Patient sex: F
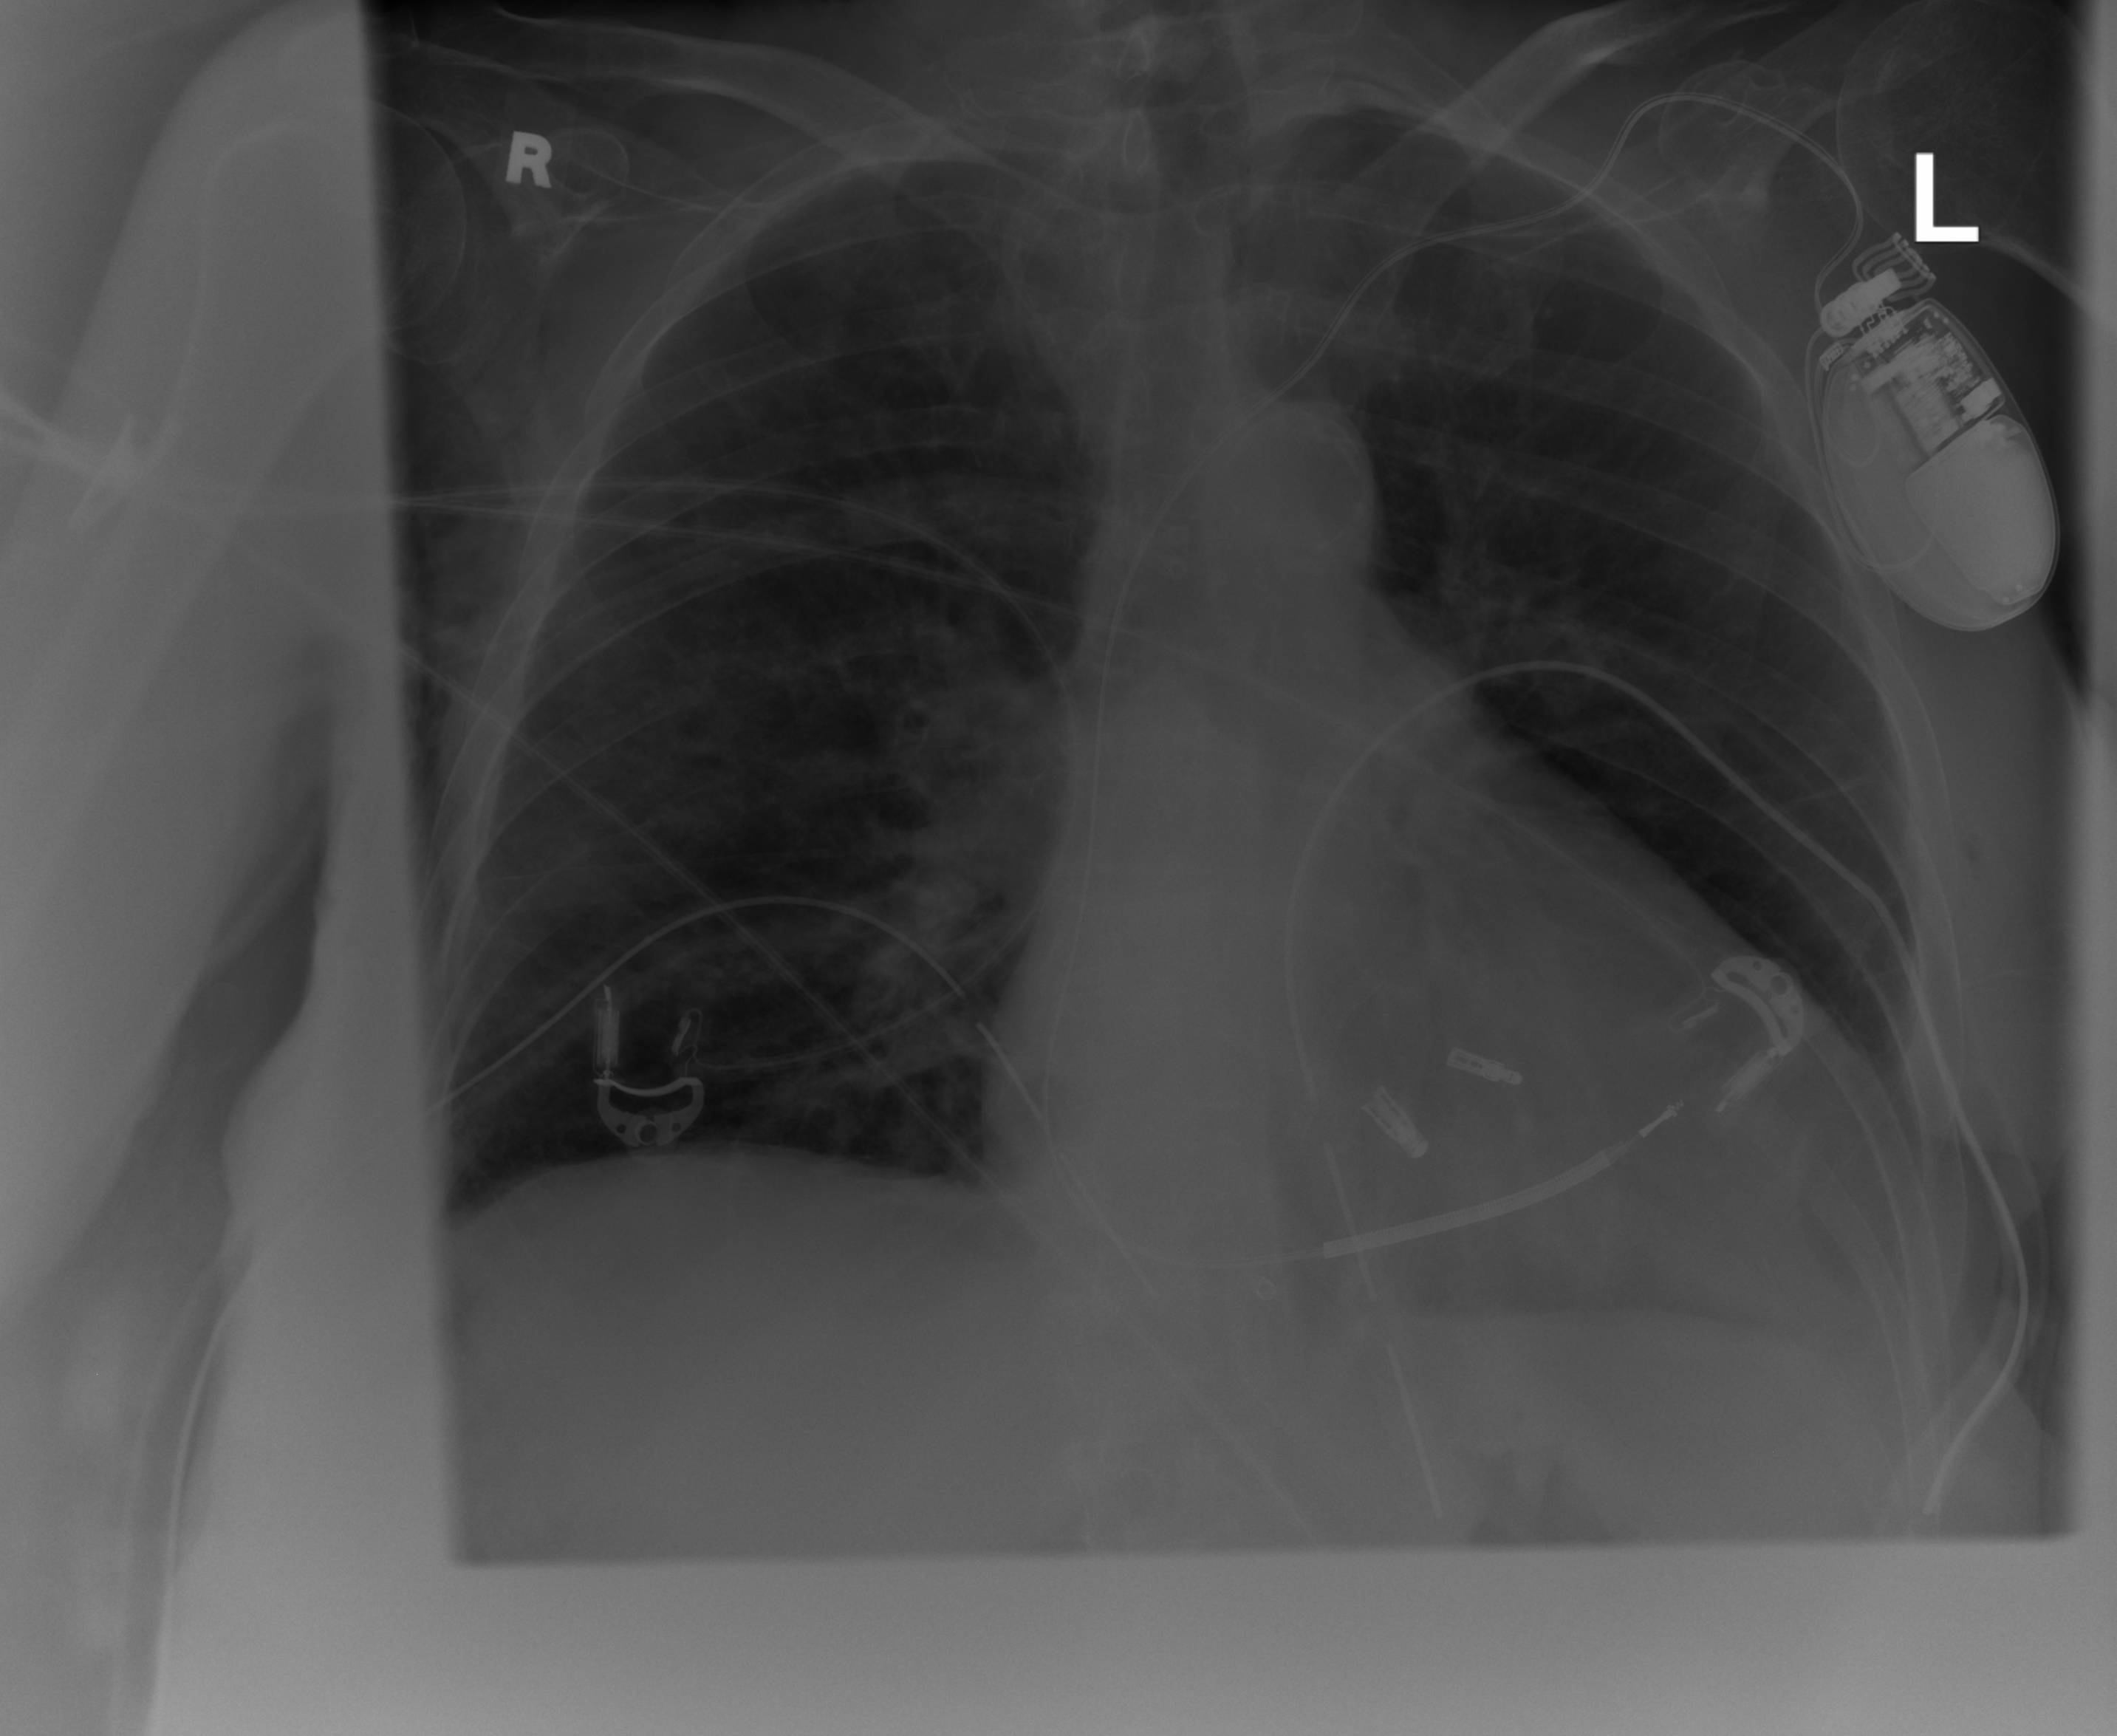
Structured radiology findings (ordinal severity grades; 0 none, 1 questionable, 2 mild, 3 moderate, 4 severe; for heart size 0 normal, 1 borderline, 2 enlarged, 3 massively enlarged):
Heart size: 2
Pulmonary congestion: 2
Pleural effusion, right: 0
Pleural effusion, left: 2
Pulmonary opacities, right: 1
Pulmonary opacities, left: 0
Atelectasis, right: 0
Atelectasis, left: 0